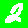
Digit: 2